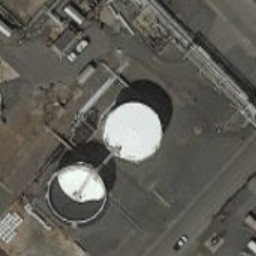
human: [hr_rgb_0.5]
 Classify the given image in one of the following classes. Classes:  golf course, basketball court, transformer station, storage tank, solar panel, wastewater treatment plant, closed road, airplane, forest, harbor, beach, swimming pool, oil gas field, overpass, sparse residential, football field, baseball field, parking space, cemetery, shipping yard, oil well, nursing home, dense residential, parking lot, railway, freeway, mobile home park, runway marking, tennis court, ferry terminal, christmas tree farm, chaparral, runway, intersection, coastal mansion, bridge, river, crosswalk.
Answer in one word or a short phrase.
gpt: storage tank